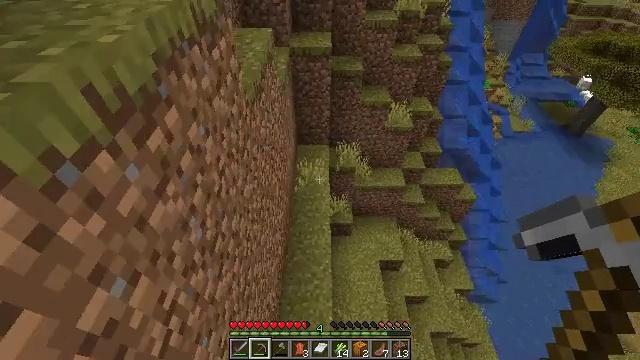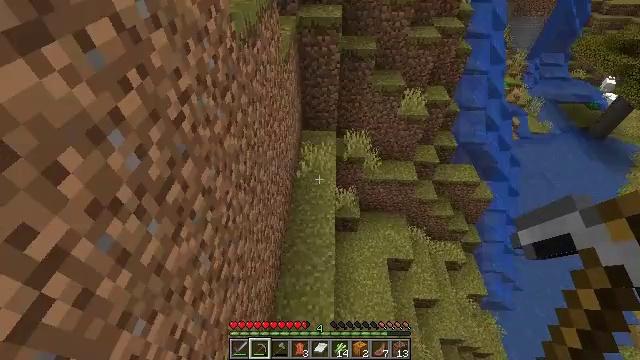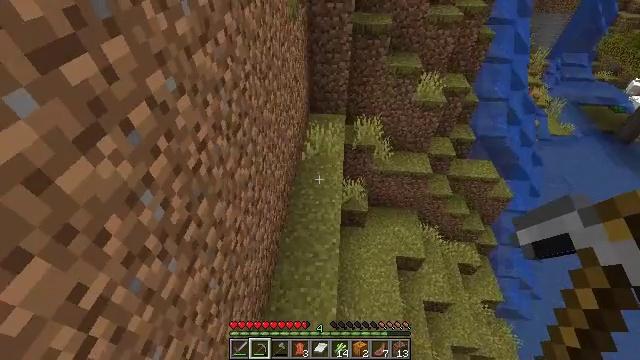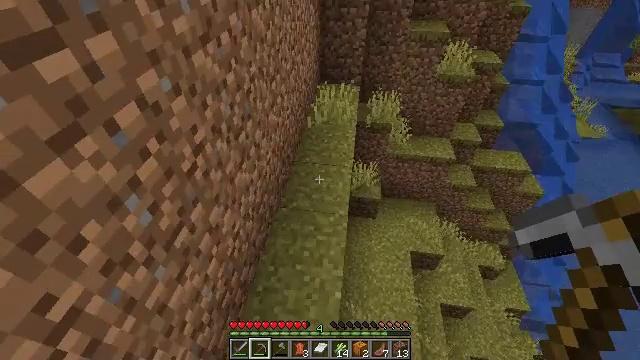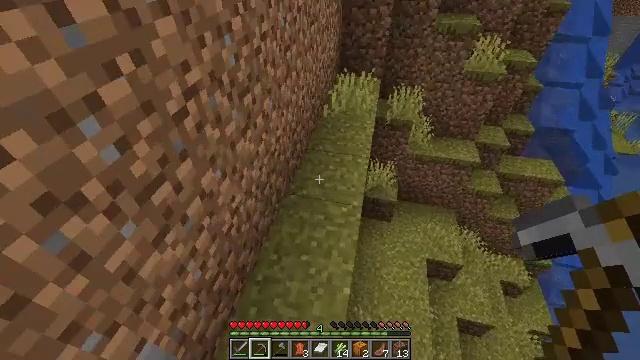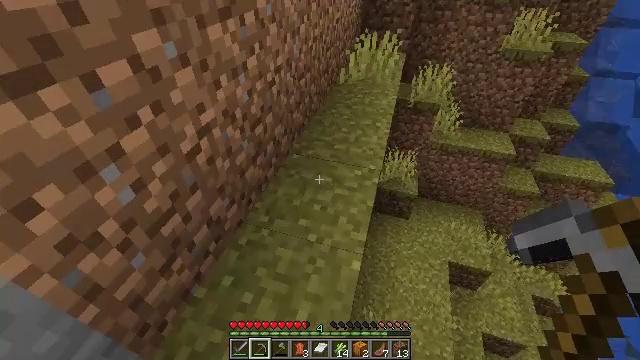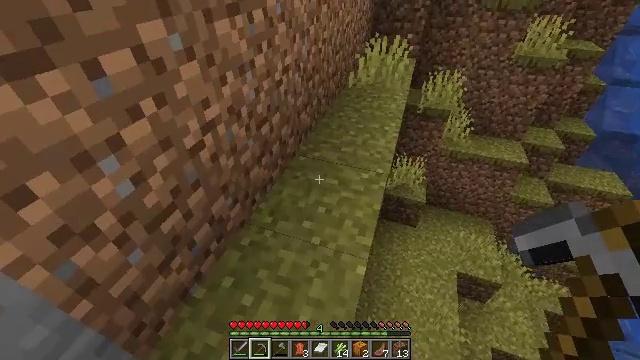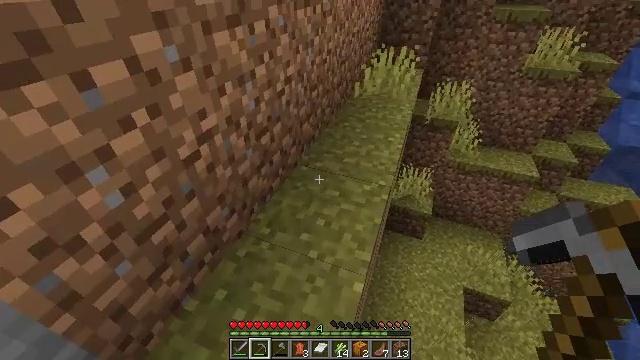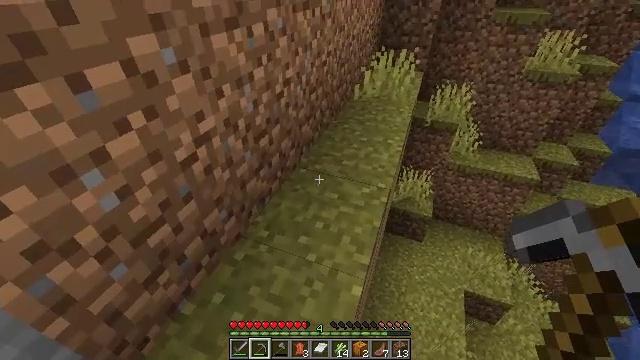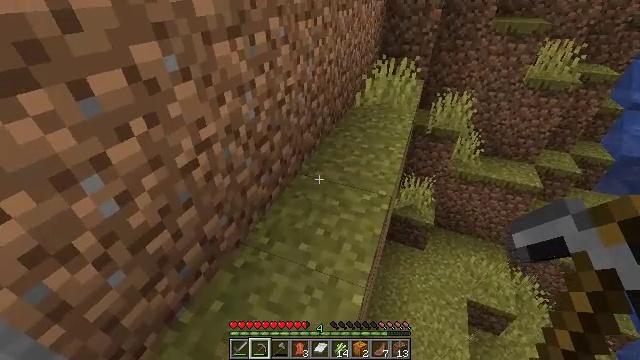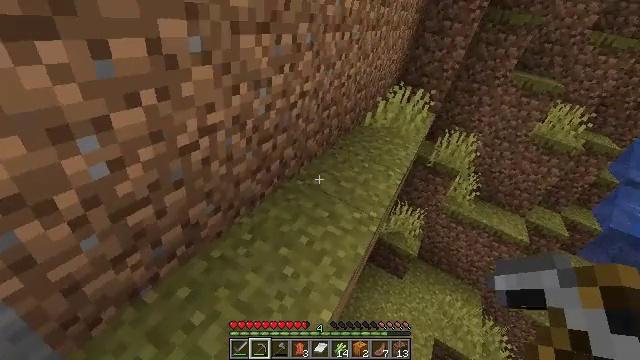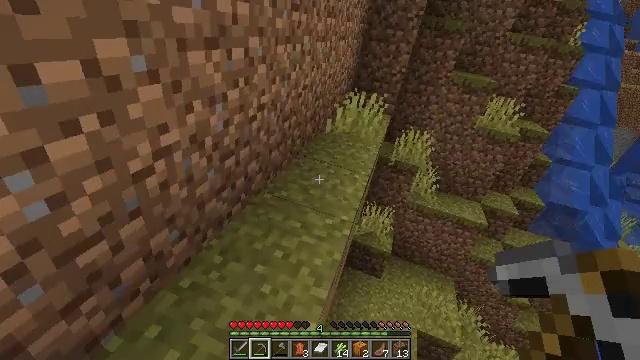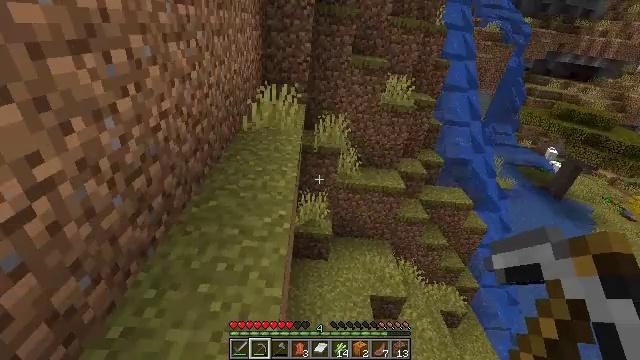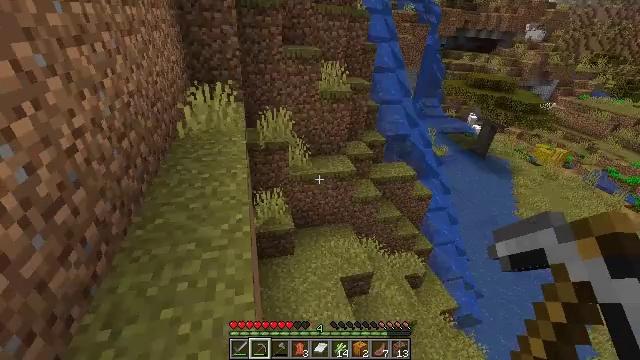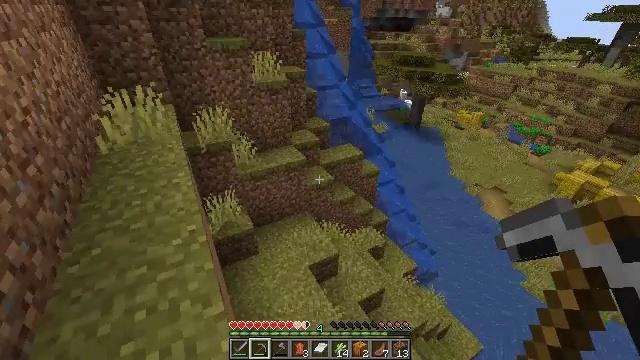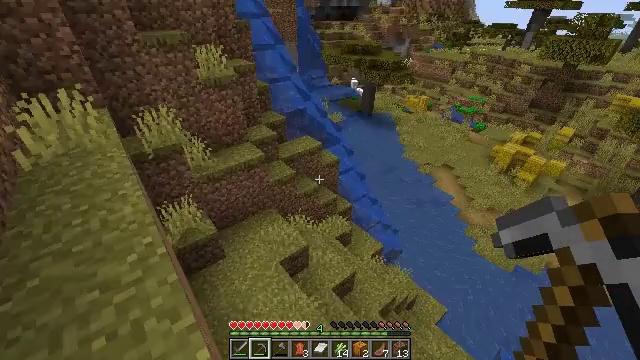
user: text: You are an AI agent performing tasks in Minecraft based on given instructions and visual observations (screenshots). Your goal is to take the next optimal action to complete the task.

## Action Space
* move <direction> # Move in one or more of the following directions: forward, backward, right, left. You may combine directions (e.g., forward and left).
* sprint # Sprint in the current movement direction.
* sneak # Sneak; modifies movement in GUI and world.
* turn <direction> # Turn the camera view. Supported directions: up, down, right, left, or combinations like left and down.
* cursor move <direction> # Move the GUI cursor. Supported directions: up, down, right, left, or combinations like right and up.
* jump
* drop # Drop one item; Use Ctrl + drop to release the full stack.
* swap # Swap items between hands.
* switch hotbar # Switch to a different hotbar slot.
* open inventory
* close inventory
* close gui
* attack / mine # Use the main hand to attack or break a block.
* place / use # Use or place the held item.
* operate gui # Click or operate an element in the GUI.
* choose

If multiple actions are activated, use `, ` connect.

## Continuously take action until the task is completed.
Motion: motion action
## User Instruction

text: Attack the hay block to get hay.
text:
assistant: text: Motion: turn left
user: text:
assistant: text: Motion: turn left
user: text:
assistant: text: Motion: turn left
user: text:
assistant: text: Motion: turn left and up
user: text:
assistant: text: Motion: turn left and up
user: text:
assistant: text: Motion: turn left and up
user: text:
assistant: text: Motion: turn left and up
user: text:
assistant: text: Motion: no_op
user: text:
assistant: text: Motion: turn up
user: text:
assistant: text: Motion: turn up
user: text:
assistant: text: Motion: turn right and up
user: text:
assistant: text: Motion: turn right
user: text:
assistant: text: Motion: turn right
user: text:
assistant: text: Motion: turn right and down
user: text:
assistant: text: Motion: turn right and down
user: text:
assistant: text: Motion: turn right and down
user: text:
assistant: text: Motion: move forward, turn right
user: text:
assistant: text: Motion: move forward
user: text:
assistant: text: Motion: move forward
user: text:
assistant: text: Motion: move forward
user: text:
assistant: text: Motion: move forward
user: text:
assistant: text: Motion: move forward
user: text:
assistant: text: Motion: move forward
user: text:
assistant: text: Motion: move forward
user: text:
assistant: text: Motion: move forward
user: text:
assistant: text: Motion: move forward
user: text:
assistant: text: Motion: move forward, turn right
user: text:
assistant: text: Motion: move forward, turn right
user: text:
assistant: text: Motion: move forward, turn right
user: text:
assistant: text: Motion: move forward, turn right